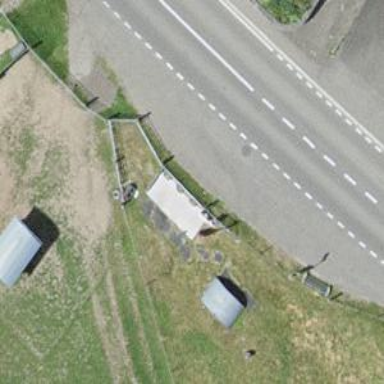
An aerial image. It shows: Bus stop with platform for public transport.